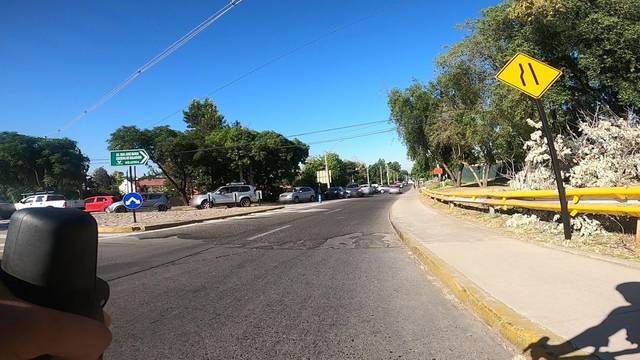
Region: Chile
Coordinates: -33.379, -70.57